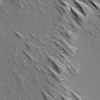
Label: not_dusty